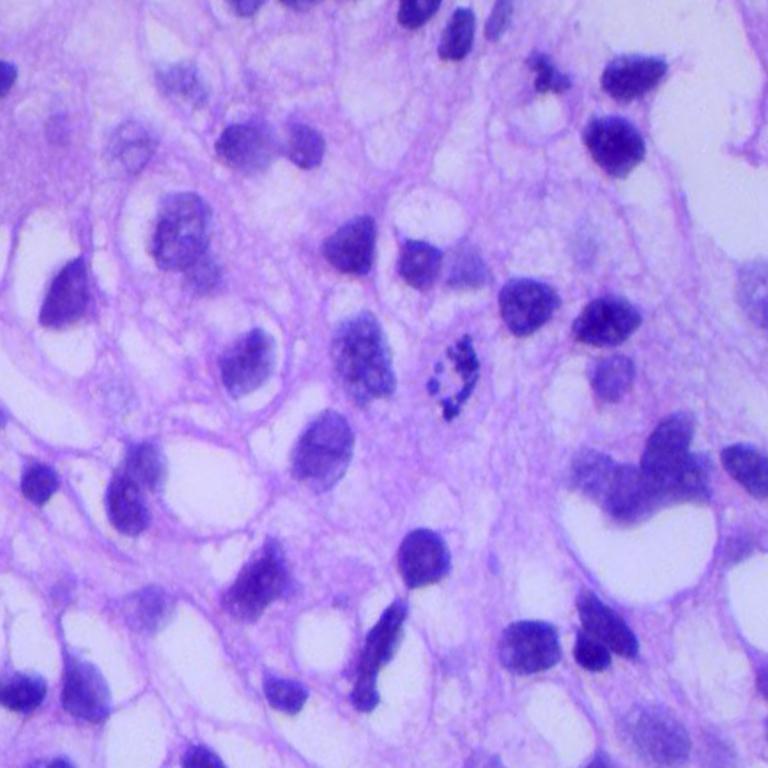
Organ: lung
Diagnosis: squamous carcinomas